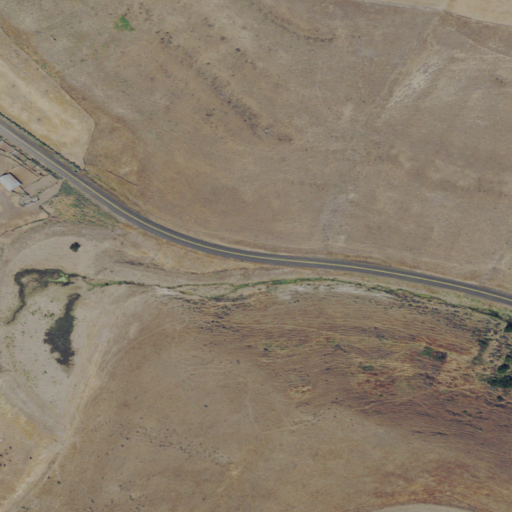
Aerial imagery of valley in Oregon named Douglas Hollow containing grassland, open development, shrub, cultivated crops, medium intensity development, and low intensity development